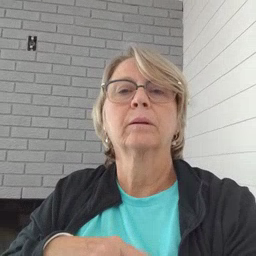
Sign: table